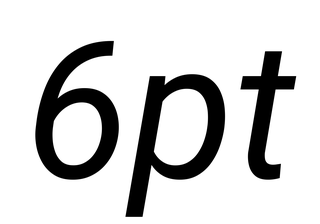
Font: Roboto-Italic_Italic